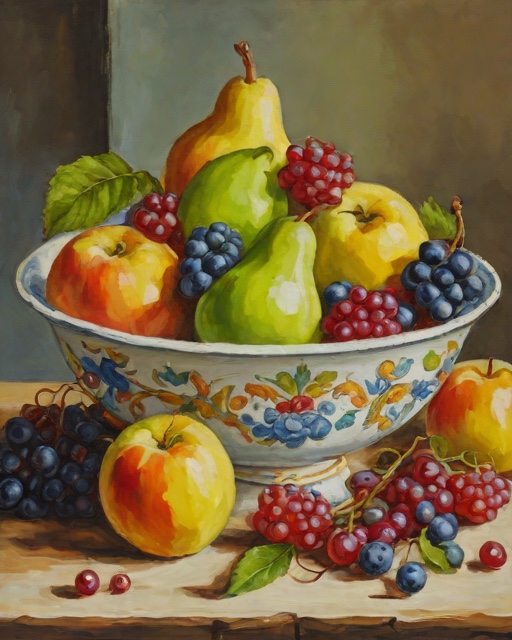
Category: Thank You